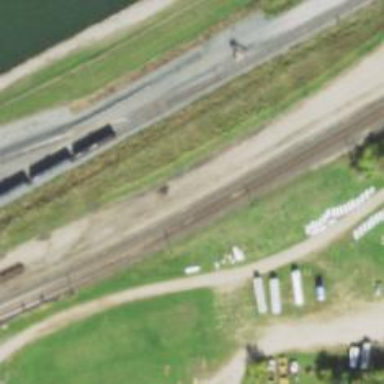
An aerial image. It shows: Railway siding for service.